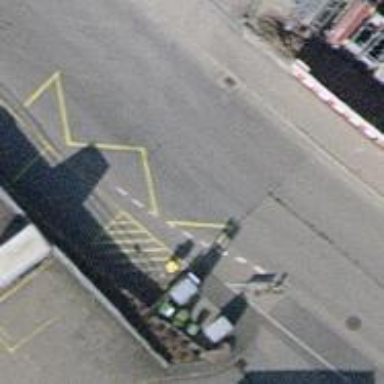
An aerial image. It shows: Bus stop with designated public transport stop position.